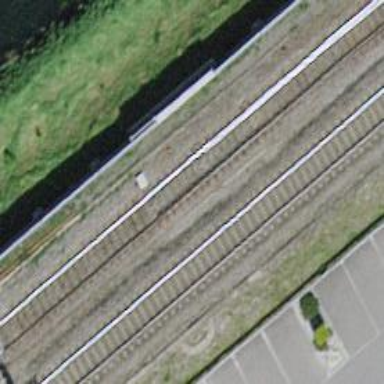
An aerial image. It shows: Railway switch.